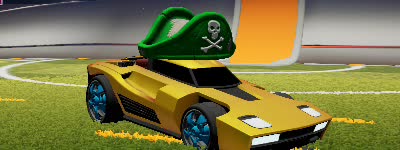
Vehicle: breakout